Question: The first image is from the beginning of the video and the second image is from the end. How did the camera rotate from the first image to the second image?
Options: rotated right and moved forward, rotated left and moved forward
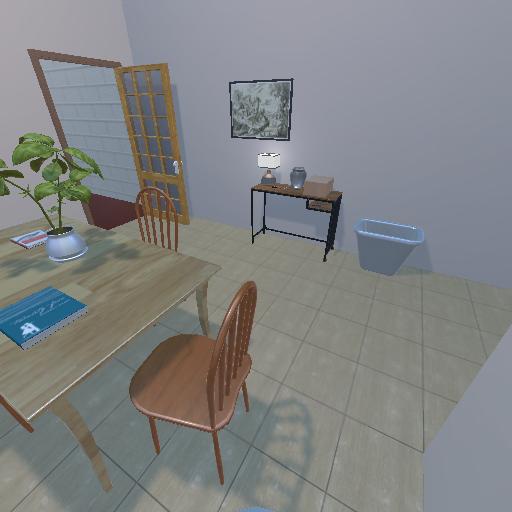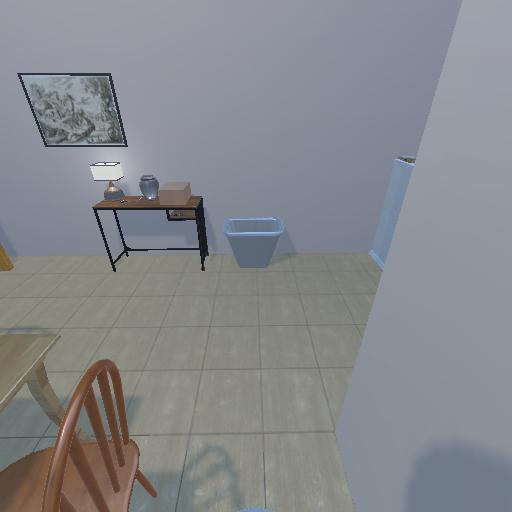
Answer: rotated right and moved forward